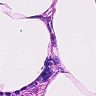
Metastatic tissue present: no